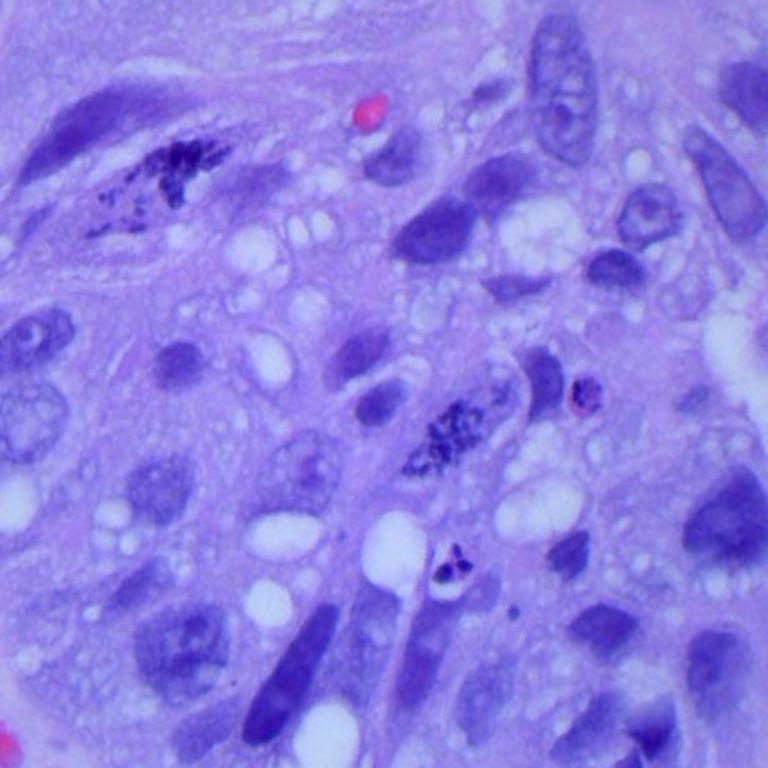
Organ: lung
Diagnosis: squamous carcinomas